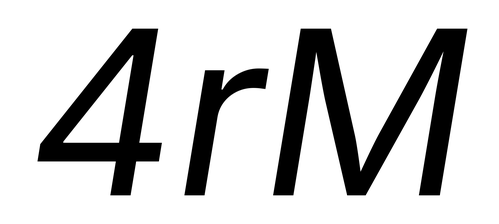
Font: Inter-Italic_Italic